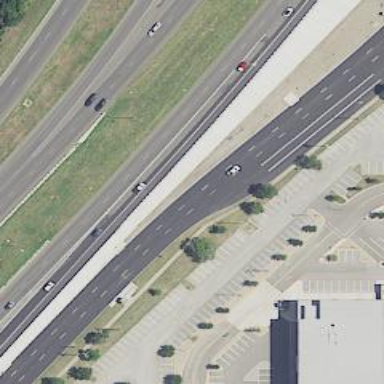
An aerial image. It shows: Secondary road with asphalt surface and frontage road.